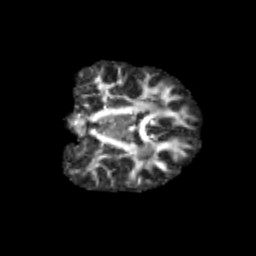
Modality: FA
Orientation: coronal
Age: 12
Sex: male
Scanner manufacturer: siemens
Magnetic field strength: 3 T
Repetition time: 3.8 s
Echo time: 0.07 s